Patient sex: M
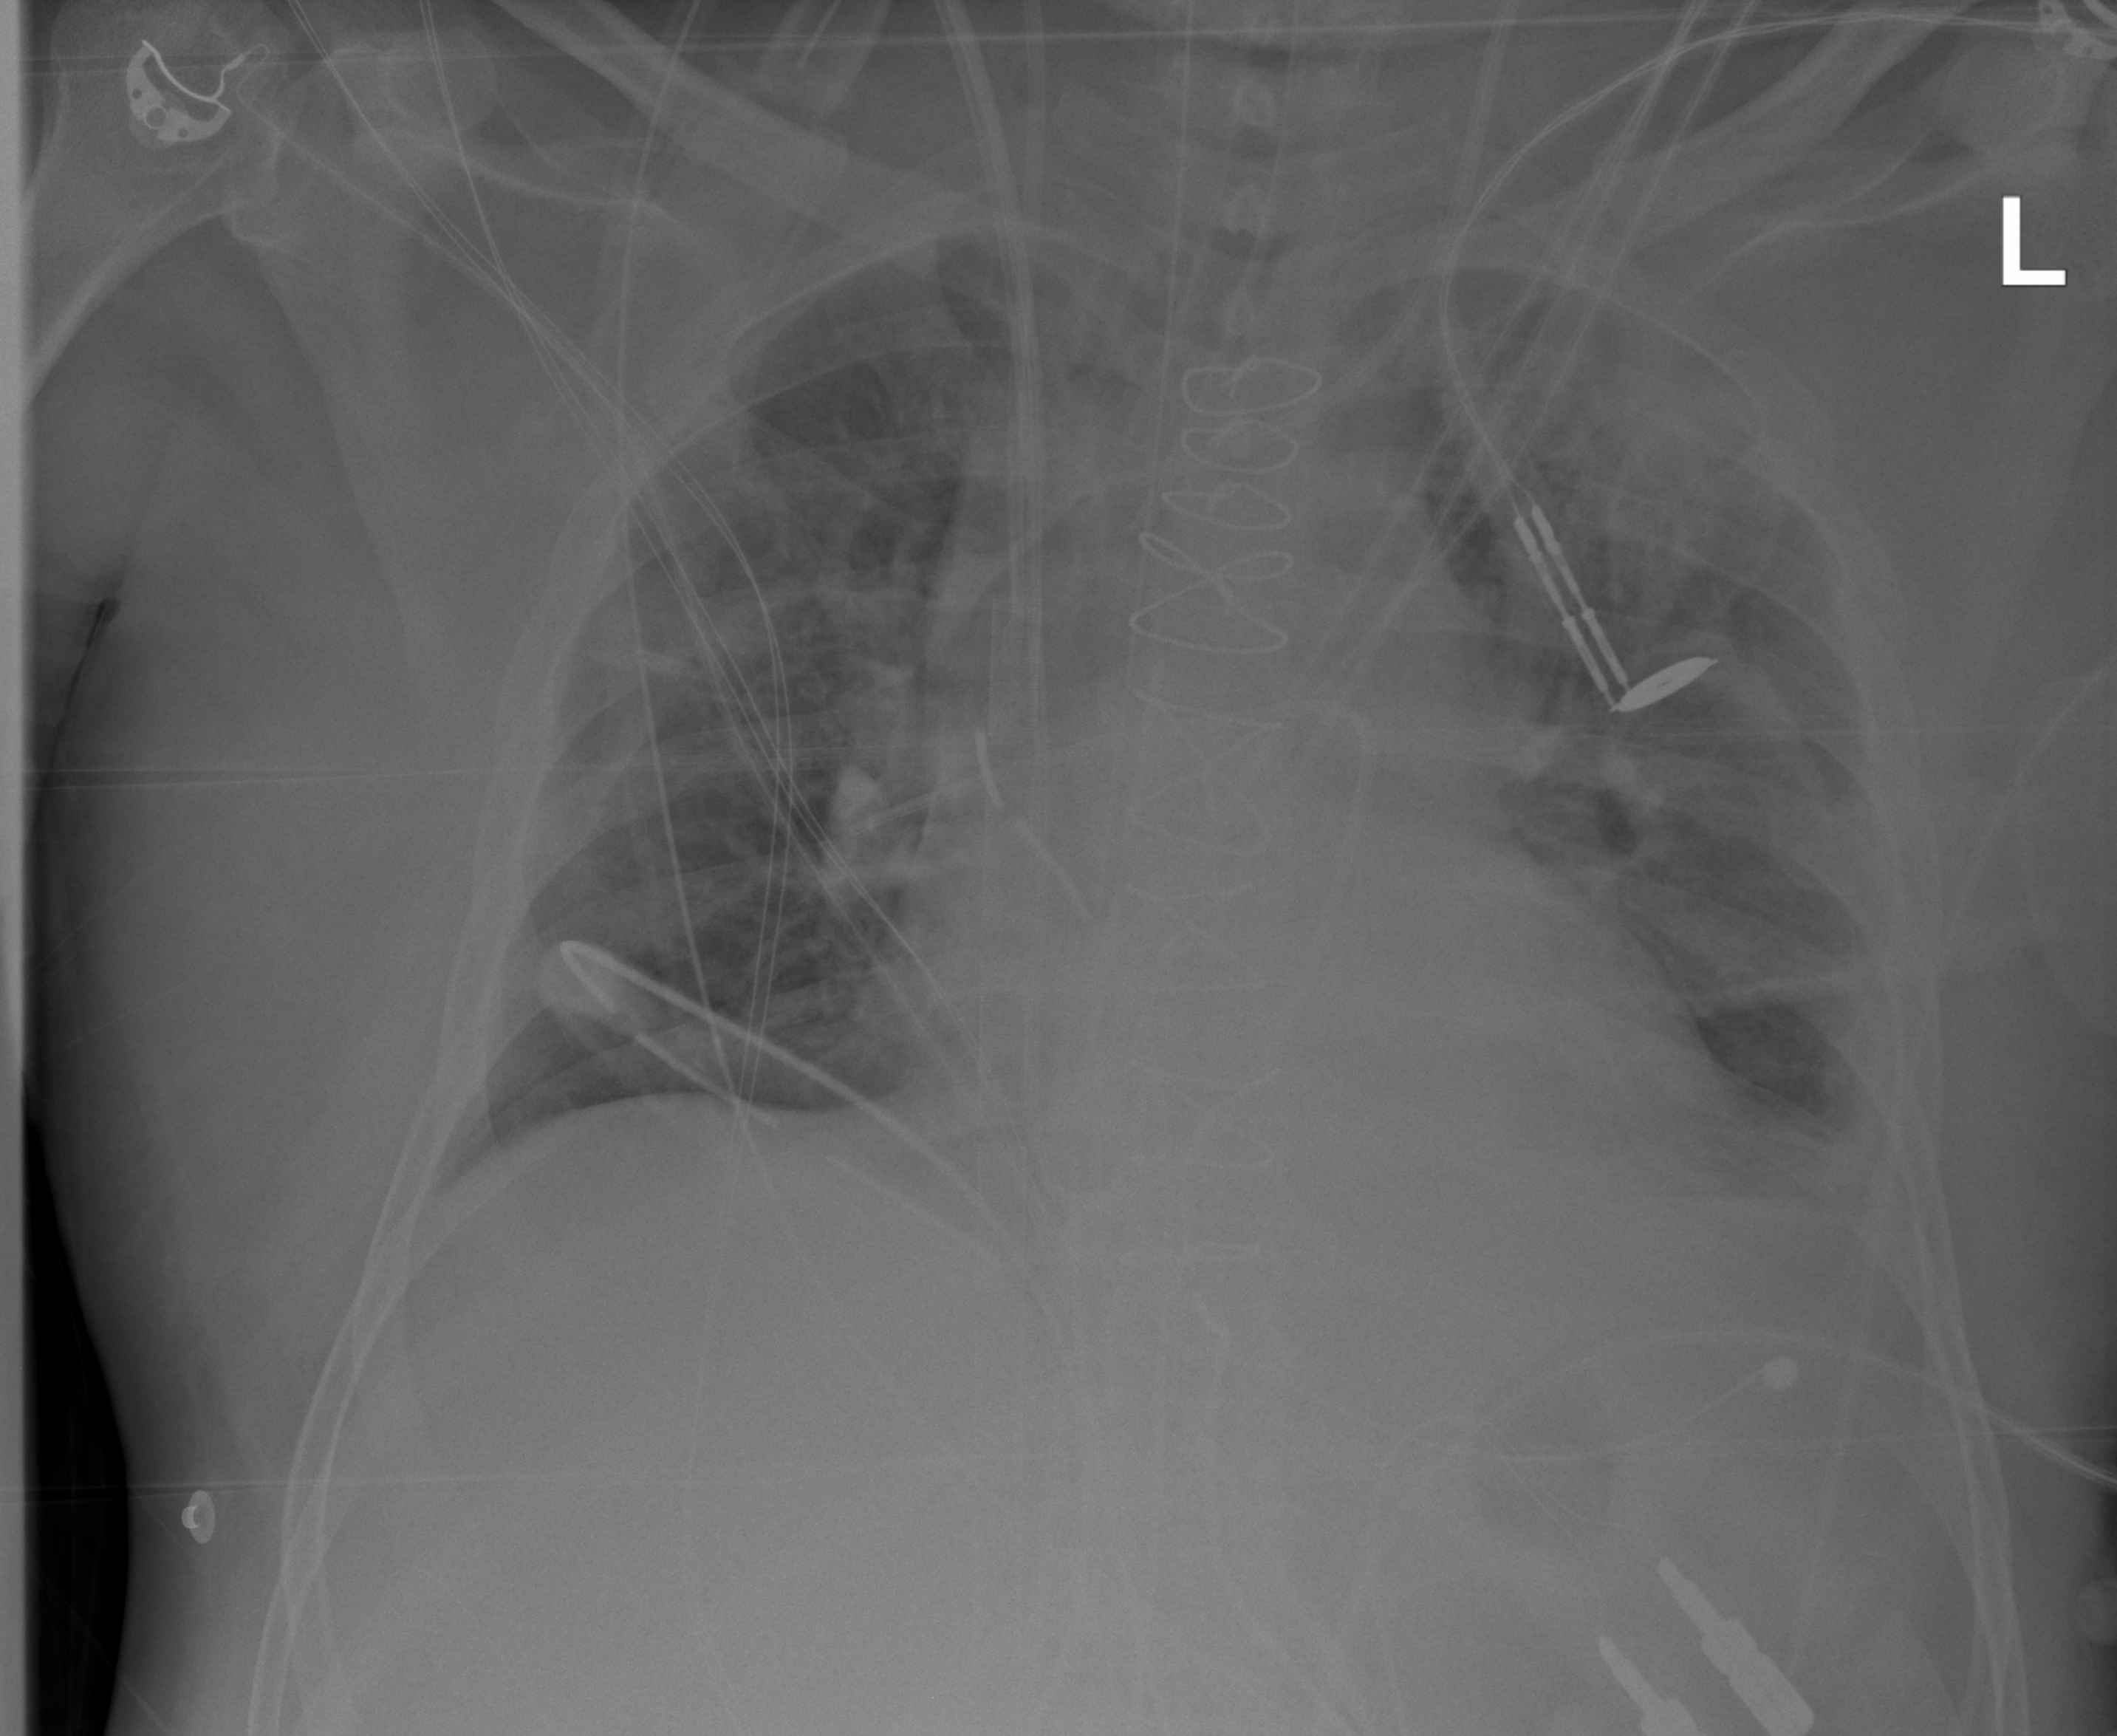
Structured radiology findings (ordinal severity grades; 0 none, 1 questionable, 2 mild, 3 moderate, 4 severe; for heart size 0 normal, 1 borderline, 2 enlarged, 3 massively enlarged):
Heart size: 2
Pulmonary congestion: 0
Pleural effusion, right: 0
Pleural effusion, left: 2
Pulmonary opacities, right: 2
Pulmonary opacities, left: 3
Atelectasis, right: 2
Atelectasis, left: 2